Field crop: maize
Growth stage: 1
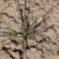
Species: salsola